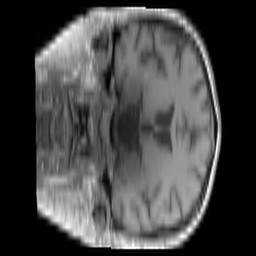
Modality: T1w
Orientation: coronal
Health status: ill
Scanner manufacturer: siemens
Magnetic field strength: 3 T
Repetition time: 0.4 s
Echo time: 0.00246 s